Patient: sex M, age 49
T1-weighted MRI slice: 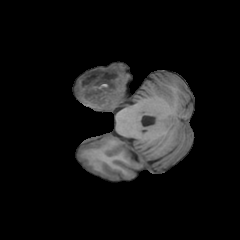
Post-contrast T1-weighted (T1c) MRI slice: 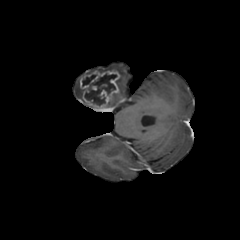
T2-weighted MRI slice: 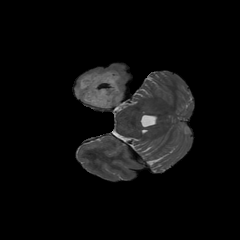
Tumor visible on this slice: yes
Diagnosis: Glioblastoma, IDH-wildtype
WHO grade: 4